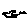
Label: bird